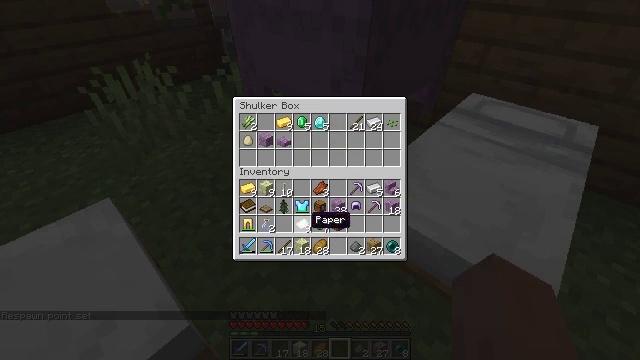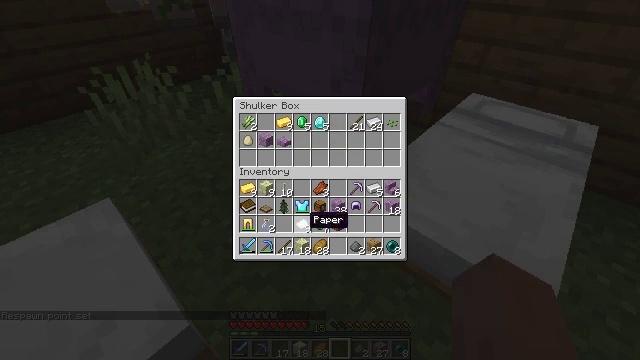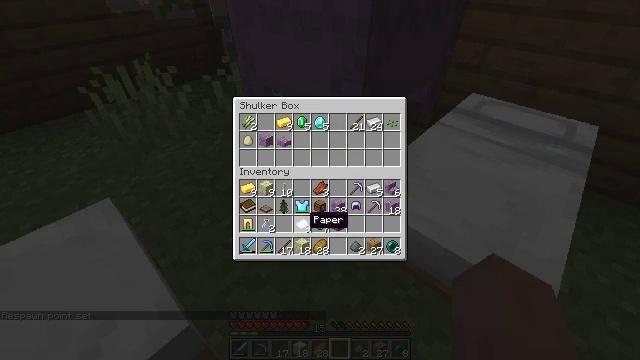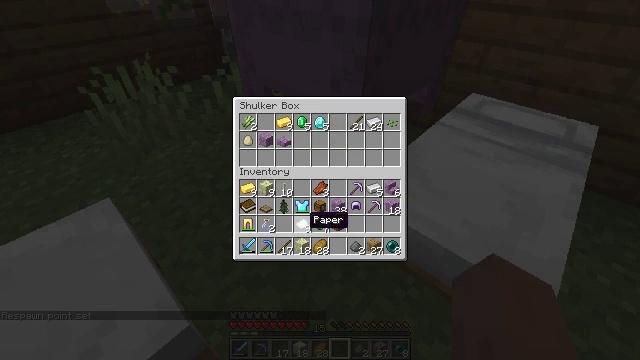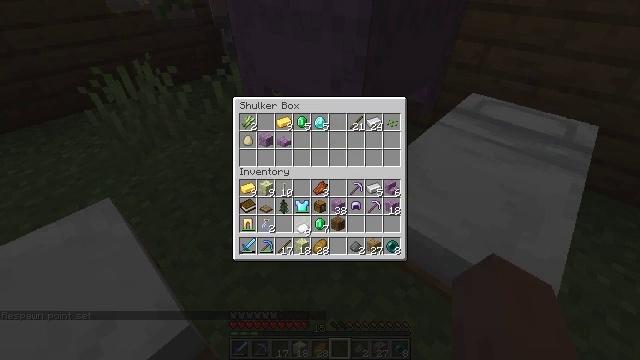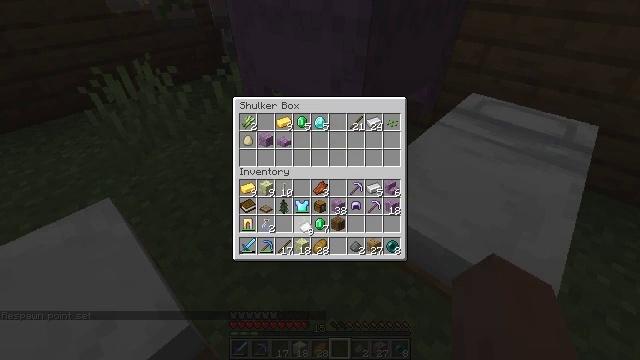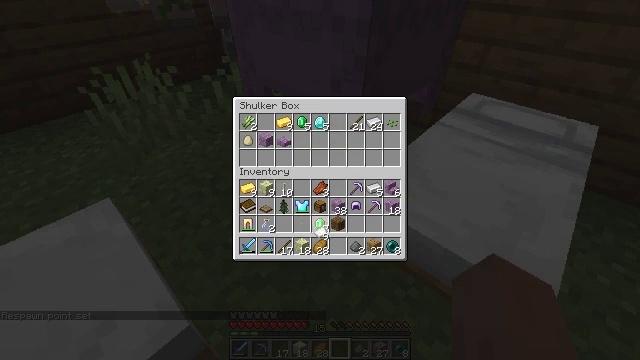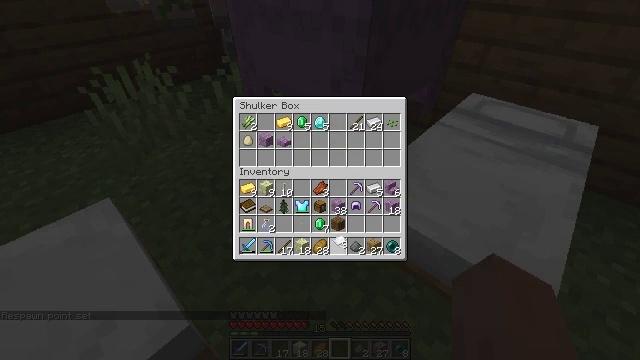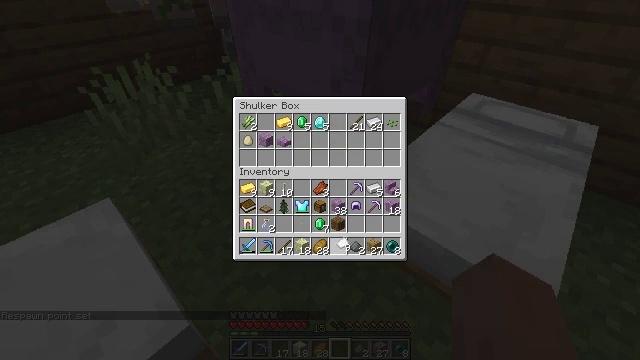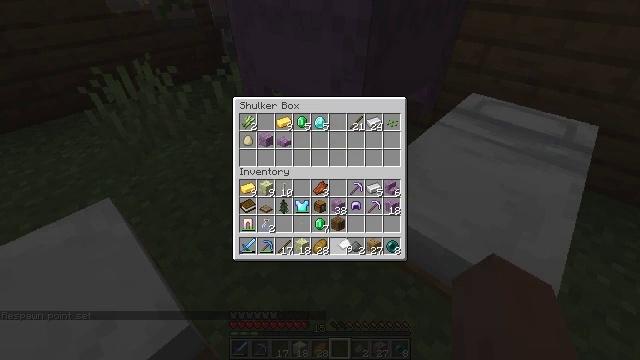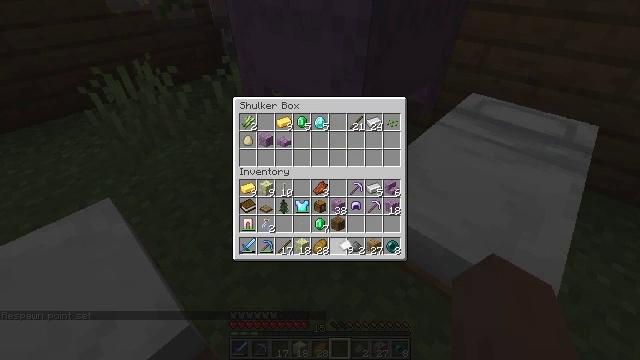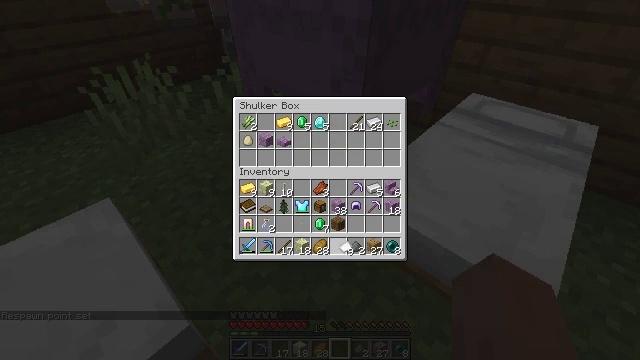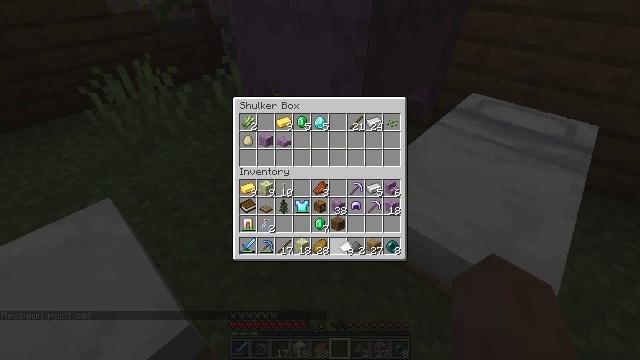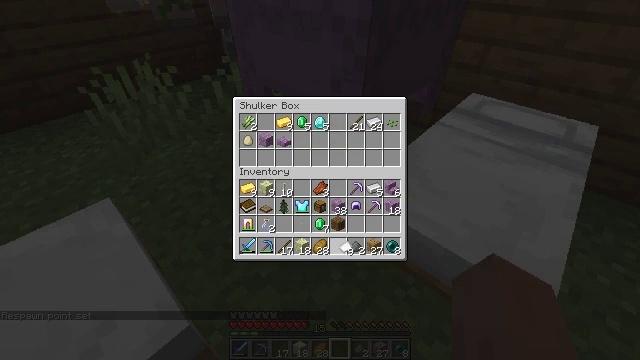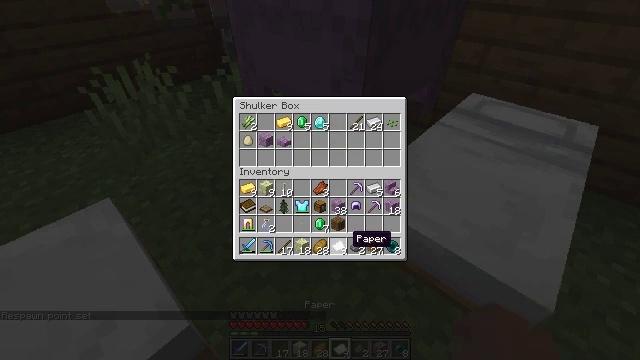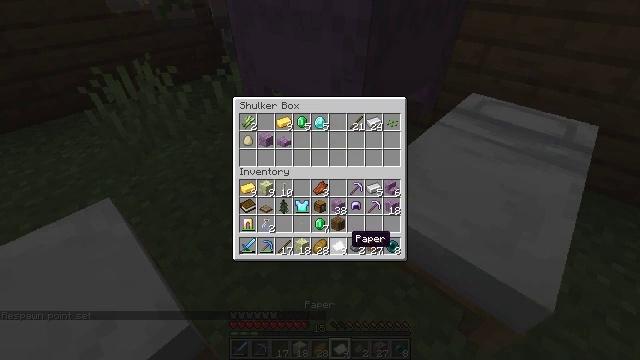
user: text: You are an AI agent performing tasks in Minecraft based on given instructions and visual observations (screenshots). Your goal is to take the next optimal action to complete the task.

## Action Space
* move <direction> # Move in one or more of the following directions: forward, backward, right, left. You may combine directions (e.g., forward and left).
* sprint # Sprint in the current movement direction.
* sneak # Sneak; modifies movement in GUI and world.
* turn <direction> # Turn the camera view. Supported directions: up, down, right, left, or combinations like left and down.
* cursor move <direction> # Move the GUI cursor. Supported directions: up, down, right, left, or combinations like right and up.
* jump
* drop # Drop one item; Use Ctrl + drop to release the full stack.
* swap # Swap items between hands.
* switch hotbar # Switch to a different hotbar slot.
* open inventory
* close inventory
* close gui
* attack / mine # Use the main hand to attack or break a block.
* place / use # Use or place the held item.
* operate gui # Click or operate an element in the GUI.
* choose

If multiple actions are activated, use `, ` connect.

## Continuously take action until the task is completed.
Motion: motion action
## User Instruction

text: Combine materials in the crafting table to make a firework rocket.
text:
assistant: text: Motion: no_op
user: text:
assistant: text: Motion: no_op
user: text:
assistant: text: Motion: no_op
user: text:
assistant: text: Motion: operate gui
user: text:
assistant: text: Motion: operate gui
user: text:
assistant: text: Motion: cursor move right
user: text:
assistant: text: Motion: cursor move right and down
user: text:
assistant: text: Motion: no_op
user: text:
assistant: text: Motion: no_op
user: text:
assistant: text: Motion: no_op
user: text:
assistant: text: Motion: operate gui
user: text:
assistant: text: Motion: operate gui
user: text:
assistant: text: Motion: operate gui
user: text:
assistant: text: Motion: no_op
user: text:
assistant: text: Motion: no_op
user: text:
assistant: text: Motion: no_op
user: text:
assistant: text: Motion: no_op
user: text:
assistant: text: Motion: no_op
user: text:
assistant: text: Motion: no_op
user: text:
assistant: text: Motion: no_op
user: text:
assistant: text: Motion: no_op
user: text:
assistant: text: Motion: no_op
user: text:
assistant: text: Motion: cursor move up
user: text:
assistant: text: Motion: no_op
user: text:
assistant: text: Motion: no_op
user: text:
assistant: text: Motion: no_op
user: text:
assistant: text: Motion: no_op
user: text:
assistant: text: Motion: no_op
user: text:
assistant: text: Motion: no_op
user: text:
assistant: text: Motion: cursor move left and up